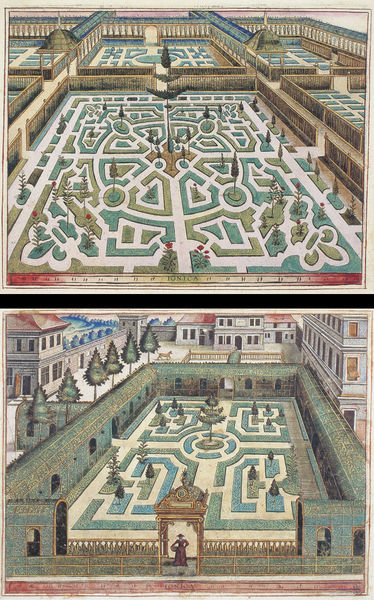
Titel: “Hortorum viridariorumque...formae”, Druckserie mit Gartenentwürfen
Künstler: Hans Vredeman de Vries
Institution: Groenekan, Sammlung Loek & Margriet Copijn
Schlagwörter: baum, bäume, grün, blumen, fenster, säulen, gebäude, haus, park, schloss, barock, mensch, häuser, wege, pflanzen, garten, perspektive, allee, hecke, französisch, tor, symetrie, eingang, entwurf, geometrisch, mauern, beete, rabatte, gärten, pavillon, mittelpunkt, labyrinth, gartenanlage, ansichten, schlossgarten